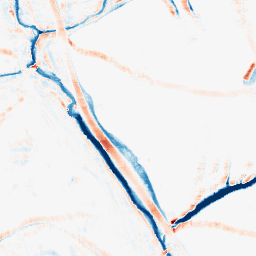
Category: morphological
Decomposition family: morphological_rect
Decomposition parameters: operation: average
width: 10
height: 10
Upsampling method: quintic
Upsampling parameters: scale: 4
Upsampling scale: 4